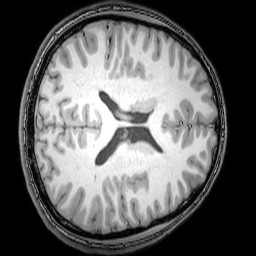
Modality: T1w
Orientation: axial
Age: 24
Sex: male
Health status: healthy
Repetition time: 0.081 s
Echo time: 0.037 s